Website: home-depot
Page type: billing-address
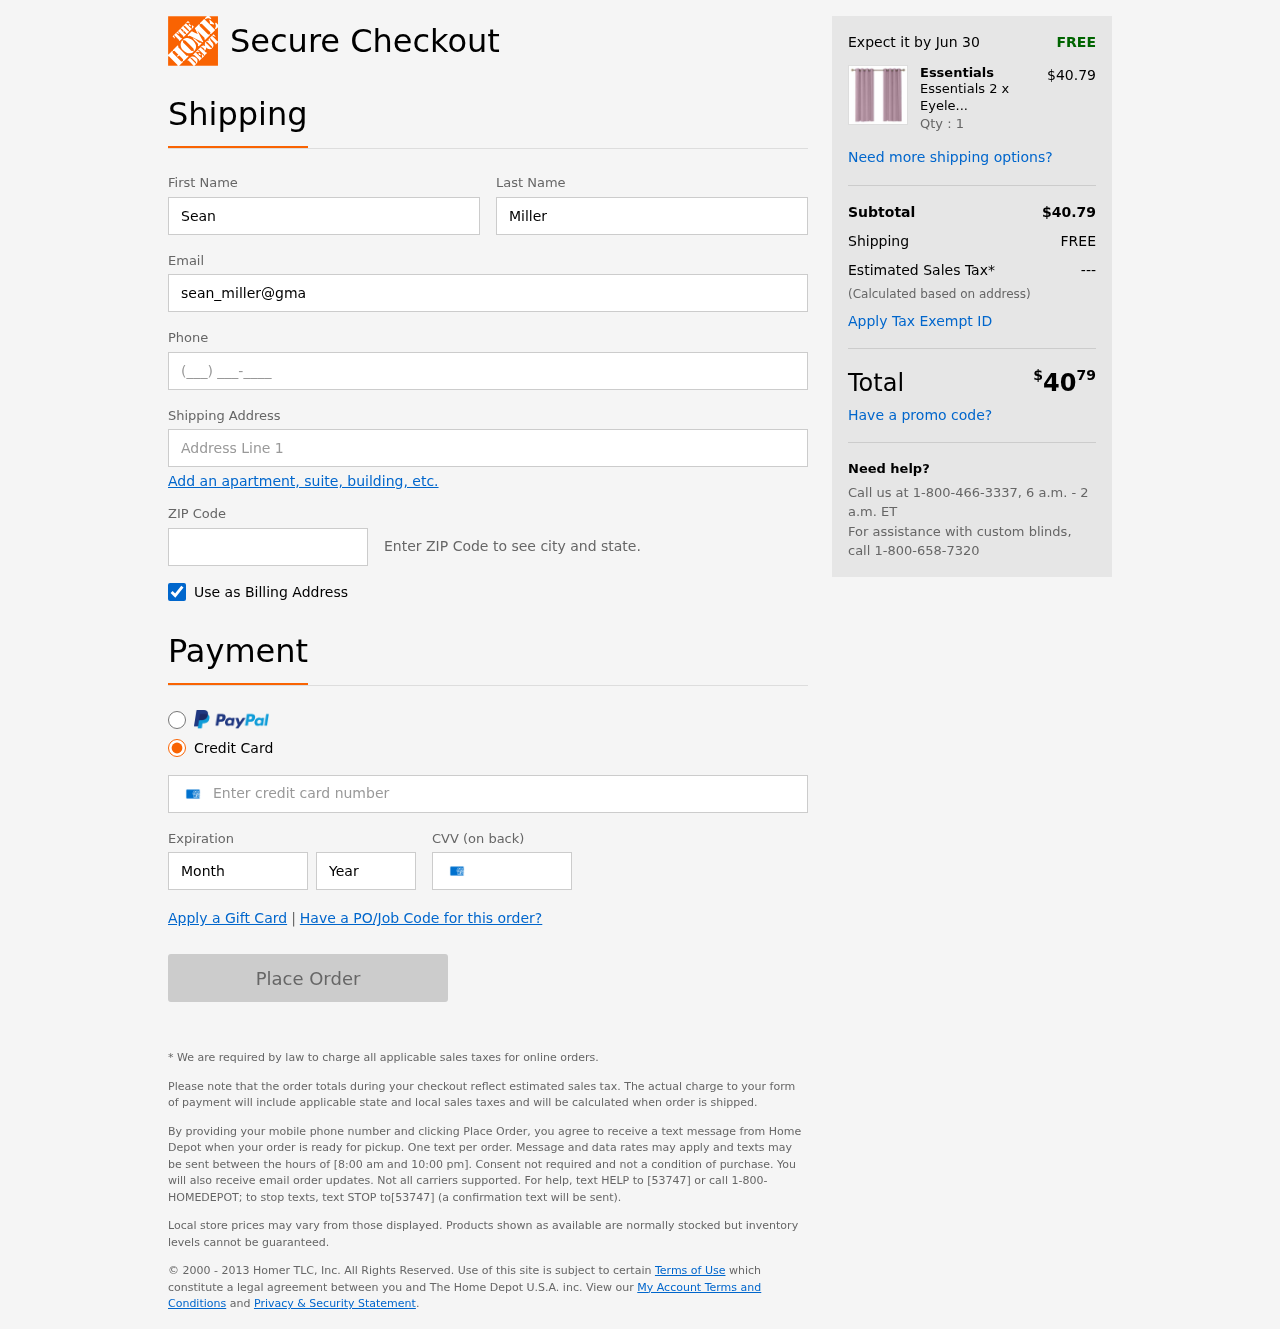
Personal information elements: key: PII_FIRSTNAME
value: Sean
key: PII_LASTNAME
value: Miller
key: PII_EMAIL
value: sean_miller@gmail.com
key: PII_PHONE
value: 7003482211
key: PII_STREET
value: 799 Blackwell Radial
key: PII_POSTCODE
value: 22137
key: PII_CARD_NUMBER
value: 3466 3777 4265 518
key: PII_CARD_EXPIRY_MONTH
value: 04
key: PII_CARD_CVV
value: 5374
Product elements: key: PRODUCT1_BRAND
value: Essentials
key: PRODUCT1_NAME
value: Essentials 2 x Eyelet Curtains
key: PRODUCT1_PRICE
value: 40.79
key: PRODUCT1_QUANTITY
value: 1
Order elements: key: ORDER_DELIVERY_DATE
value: Jun 30
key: ORDER_SUBTOTAL
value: $40.79
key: ORDER_SHIPPING_COST
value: FREE
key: ORDER_TAX
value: ---
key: ORDER_TOTAL2
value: $4079